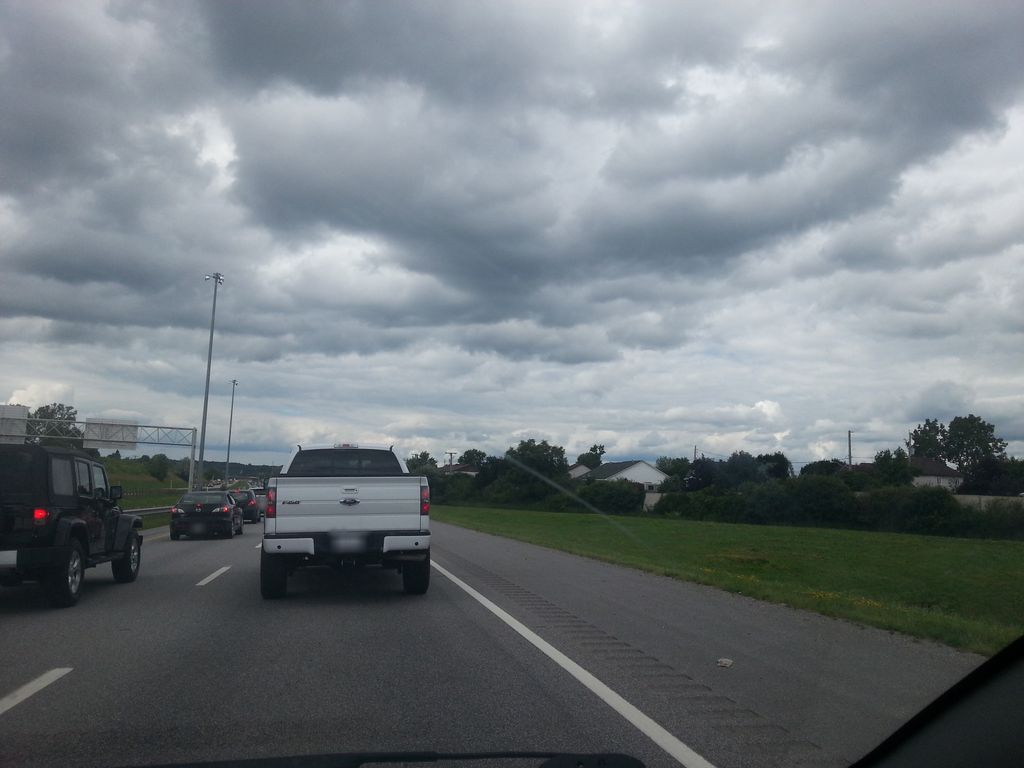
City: ottawa-gatineau